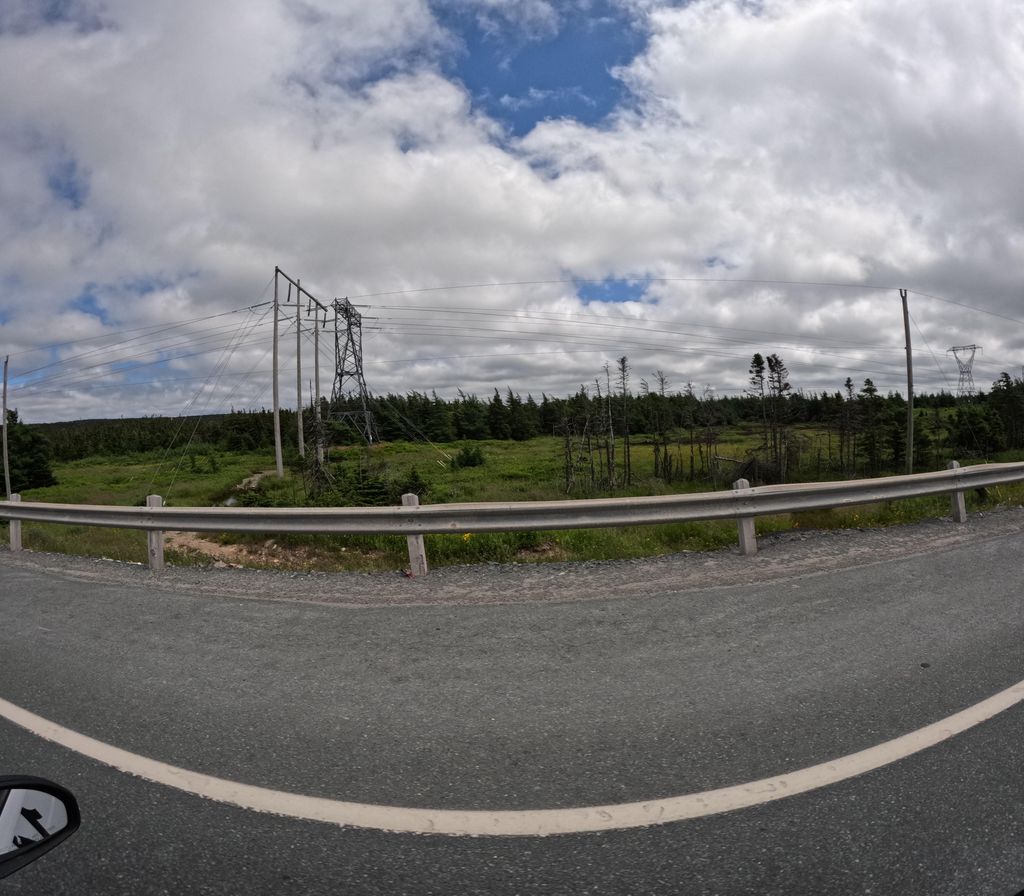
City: st_johns